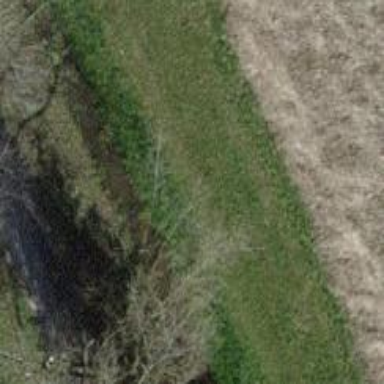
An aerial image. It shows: Hedge acting as barrier.